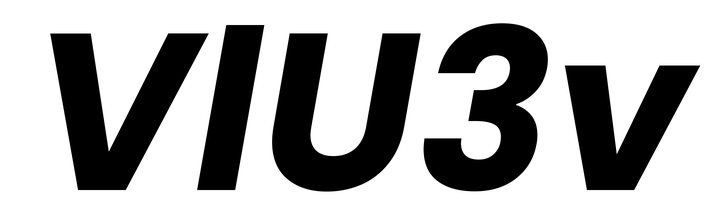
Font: Poppins-BoldItalic